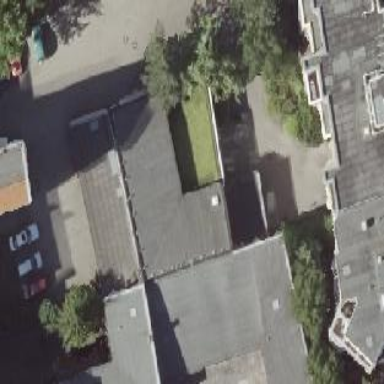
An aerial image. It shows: Group of garages.